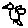
Label: bird